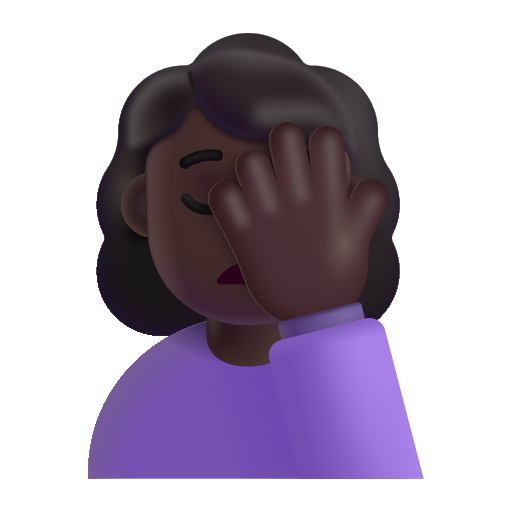
woman facepalming color dark